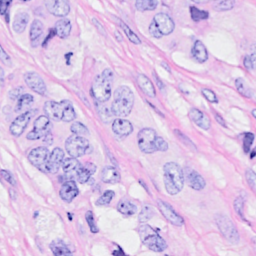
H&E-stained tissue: Breast